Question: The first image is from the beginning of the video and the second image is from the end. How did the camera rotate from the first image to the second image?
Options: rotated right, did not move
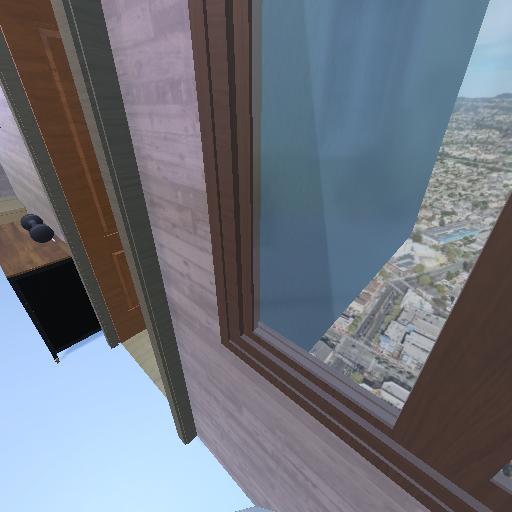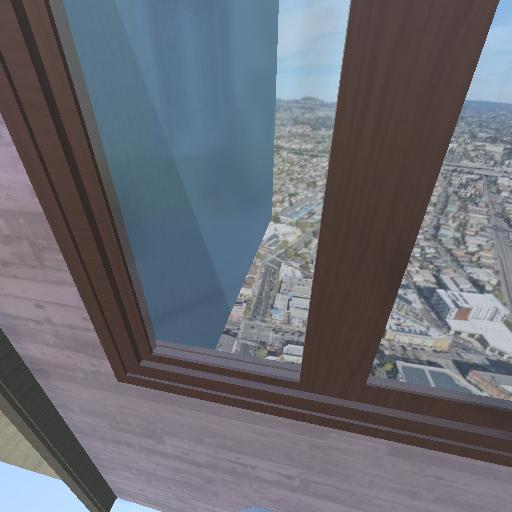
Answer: rotated right